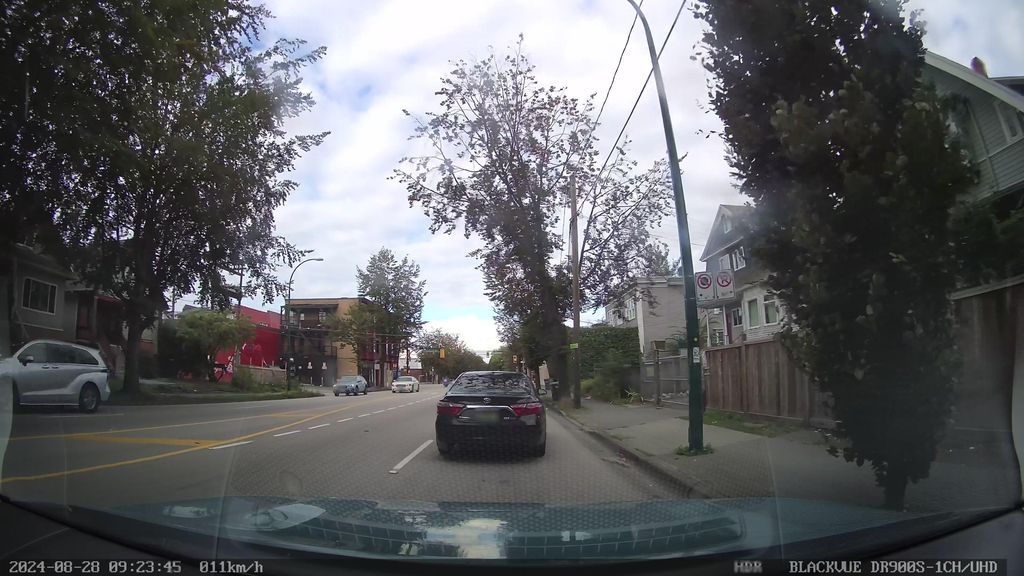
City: vancouver